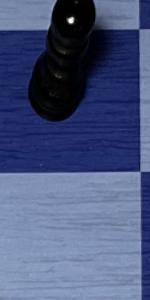
Label: Empty